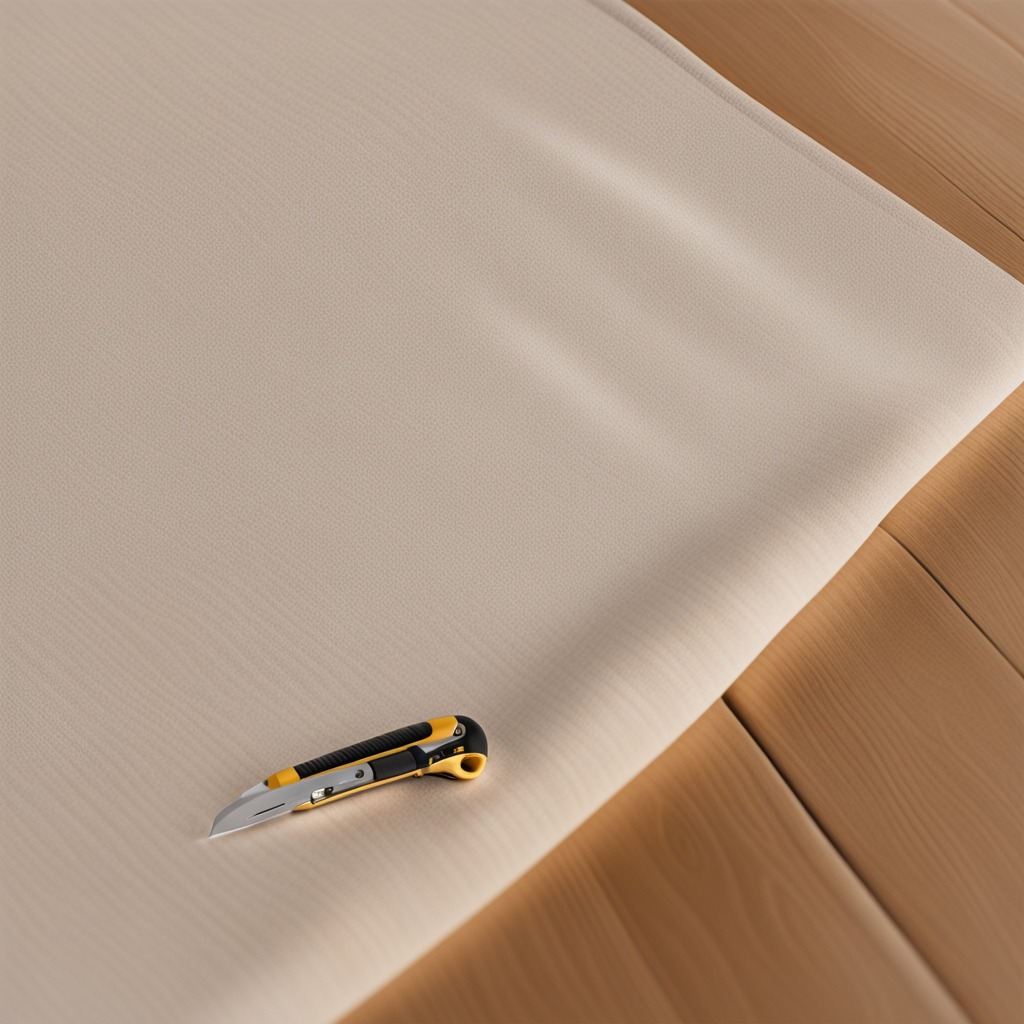
A utility knife is lying on the wooden table.